Question: I am developing MVC application and using razor syntax.
In this application I am giving comment facility.
I have added a partial view, which loads the comment/Records from DB.
In below image, we can see the comment box which is called run-time for employee index view.
Now as we can see comment box, I called at run-time, which is partial view, but problem is I can add comment for only on first record...after first record that button wont work at all...
anything is missing ?
Is there separate process when we call any partial view run-time and make in action on it ?
See the pic...

Here is the code....
'''
@model PagedList.IPagedList<CRMEntities.Customer>
<link href="../../Content/Paging.css" rel="stylesheet" type="text/css" />
<link href="../../Content/EventEntity.css" rel="stylesheet" type="text/css" />
<script src="<%=Url.Content("~/Scripts/jquery.unobtrusive-ajax.min.js")%>" type="text/javascript"></script>
<div id="ListBox">
<div id="ListHeader">
All customers(@Model.TotalItemCount)
</div>
@foreach (var item in Model)
{
<div id="ListContent">
<span class="ContentTitleField">@Html.ActionLink(item.Name, "Details", new { id = item.Id }, new { @style="color:#1A6690;" })</span>
@if (item.Owner != null)
{
<span class="ContentSecondaryField">@Html.ActionLink(item.Owner.FullName, "Details", "Employee", new { id = item.OwnerId }, new { @style = "color:#1A6690;" })</span>
}
<span class="ContentSecondaryField">@Html.DisplayFor(modelItem => item.Address)</span>
<span id="flagMenus">
@Html.Action("ShowFlag", "Flagging", new { entityId=item.Id, entityType="Customer"})
</span>
@if (item.Opportunities.Count > 0)
{
<span class="FlagOpportunity">@Html.ActionLink("opportunities(" + item.Opportunities.Count + ")", "Index", "Opportunity", new { custid = item.Id }, new { @style = "color:#fff;" })</span>
}
<div style="float:right;">
@Html.Action("SetRate", "Rating", new { entityId = item.Id, rating = item.Rating, entityname = "Customer" })
</div>
<div id="subscribeStatus" style="float:right;">
@Html.Action("ShowSubscribedStatus", "Subscribing", new { entityId = item.Id, entityType = "Customer" })
</div>
<div class="ListLinks">
<span class="ListEditLinks">
<span style="float:left;">@Html.ActionLink("edit", "Edit", new { id = item.Id })</span>
<span class="LinkSeparator"></span>
</span>
<span class="ListAddLinks">
<span style="float:left;">@Html.ActionLink("+opportunity", "Create", "Opportunity", new { custid = item.Id }, null)</span>
<span class="LinkSeparator"></span>
<span>@Ajax.ActionLink("+Comment", null, null, null, new { id = item.Id, @class = "addremark" })</span>
</span>
<div class="RemarkBox"></div>
</div>
<span class="CommentAdd">
</span>
<div class="CommentBlock">
</div>
<span>@Ajax.ActionLink("Add Comment", null, null, null, new { id = item.Id, @class = "addremark" })</span>
</div>
}
<div class="PagingBox">
@Html.Action("CreateLinks", "Pager", new { hasPreviousPage = Model.HasPreviousPage, hasNextPage = Model.HasNextPage, pageNumber = Model.PageNumber, pageCount = Model.PageCount })
</div>
</div>
<script type="text/javascript">
$(document).ready(function () {
$('.RemarkBox').hide();
$('a.addremark').click(function () {
var url="@Html.Raw(Url.Action("ShowCommentBox", "Comment", new { Id = "idValue", EntityType = "Customer" }))";
url=url.replace("idValue",event.target.id);
$('.RemarkBox').load(url);
$(this).closest('div').find('div.RemarkBox').slideToggle(300);
return false;
});
$("a.pagenumber").click(function () {
var page = 0;
page = parseInt($(this).attr("id"));
$.ajax({
url: '@Url.Action("GetPagedCustomers")',
data: { "page": page },
success: function (data) { $("#customerlist").html(data); }
});
return false;
});
});
</script>
'''
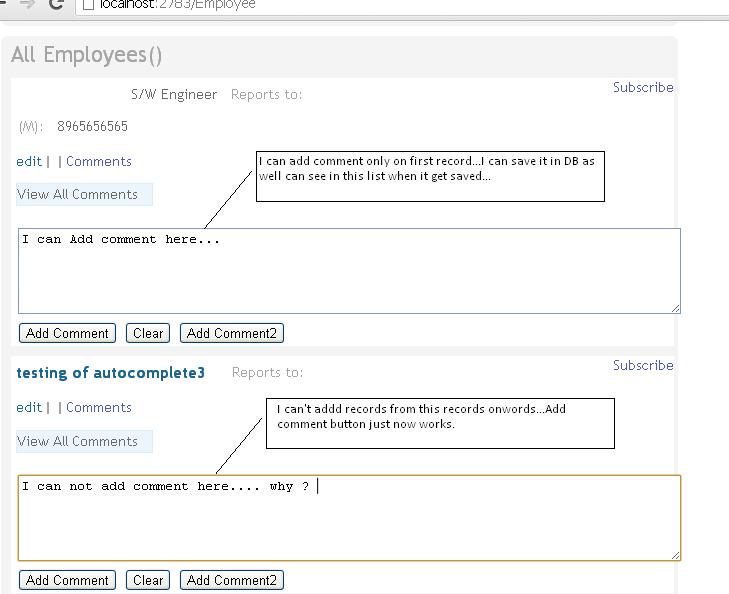
Answer: In success function you need to recall the javascript, or the jquery code that makes the button work. Is an error that taked me a lot of time. Anything uploaded by ajax or any renderpartiAl needs to recall javascript.
'''
$('.RemarkBox').load(url, function() {
//RECALL JAVASCRIPT
});
'''